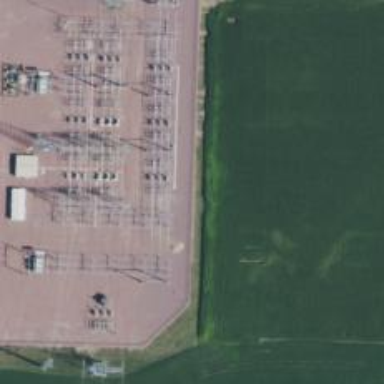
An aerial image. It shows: Switch for power supply.